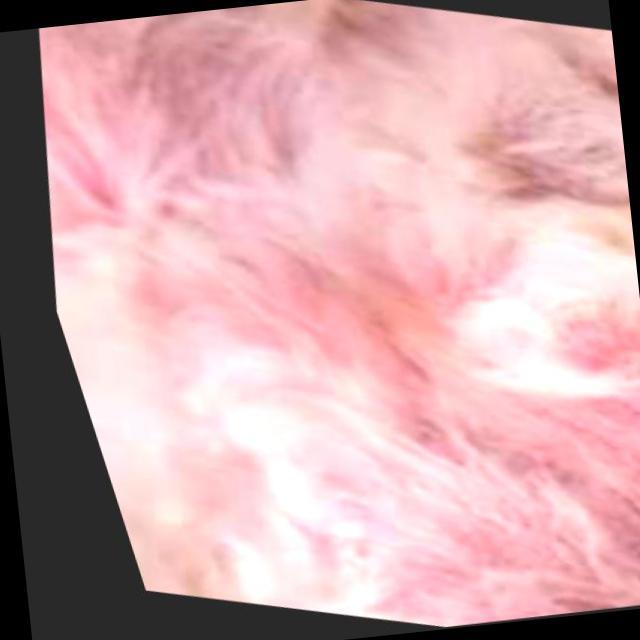
Canine fungal skin infection — characterized by alopecia, scaling, crusting, and circular lesions. Common agents include Malassezia and Candida species.